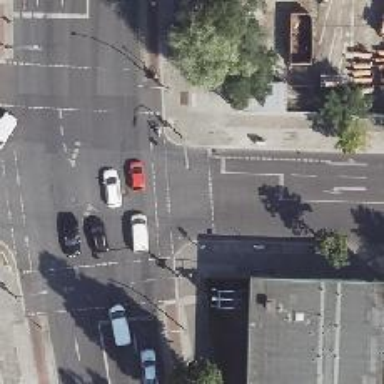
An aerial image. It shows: Footway with traffic signals at crossing.